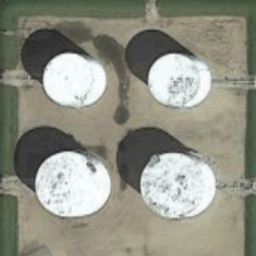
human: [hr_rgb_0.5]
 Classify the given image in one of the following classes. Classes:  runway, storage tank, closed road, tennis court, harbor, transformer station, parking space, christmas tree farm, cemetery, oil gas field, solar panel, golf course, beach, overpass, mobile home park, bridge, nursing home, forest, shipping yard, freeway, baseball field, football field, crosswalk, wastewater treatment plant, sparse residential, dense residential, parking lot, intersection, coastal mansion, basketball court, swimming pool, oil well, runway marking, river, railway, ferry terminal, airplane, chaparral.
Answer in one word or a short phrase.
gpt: storage tank